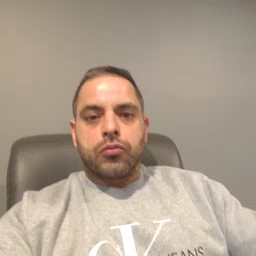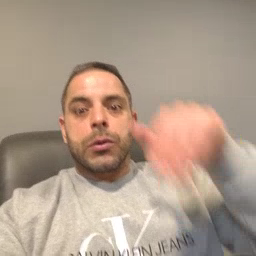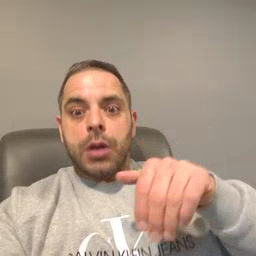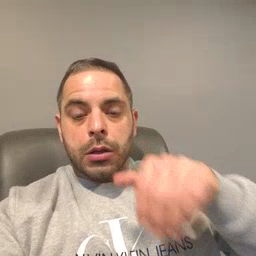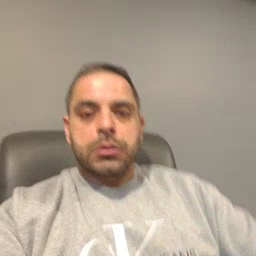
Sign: night